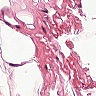
Metastatic tissue present: no